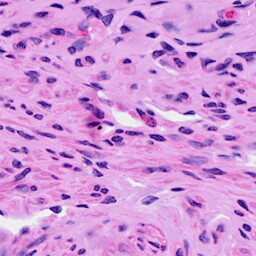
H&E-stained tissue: Ovarian